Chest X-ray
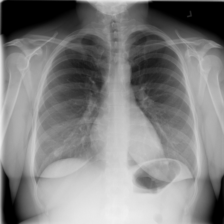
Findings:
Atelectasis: negative
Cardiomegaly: negative
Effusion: negative
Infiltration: negative
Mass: negative
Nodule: negative
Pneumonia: negative
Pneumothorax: negative
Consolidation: negative
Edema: negative
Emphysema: negative
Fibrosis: negative
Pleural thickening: negative
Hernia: negative